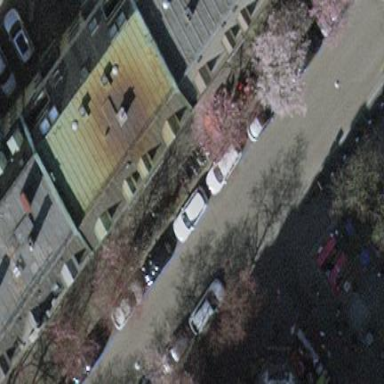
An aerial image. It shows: Parking lane designated for parking.